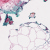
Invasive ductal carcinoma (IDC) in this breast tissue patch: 0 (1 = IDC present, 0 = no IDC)